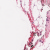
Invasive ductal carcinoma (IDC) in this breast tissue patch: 0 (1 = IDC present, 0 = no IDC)